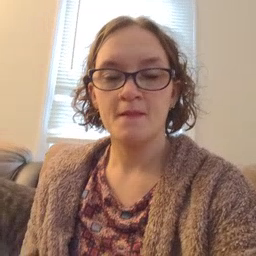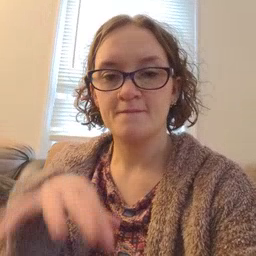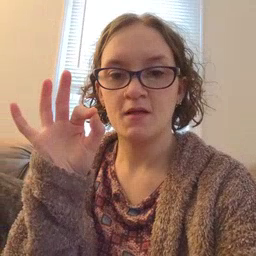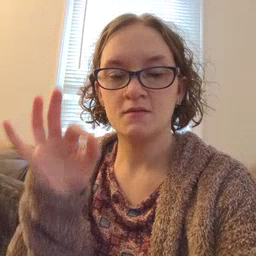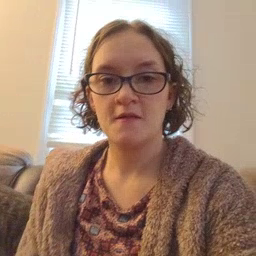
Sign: find